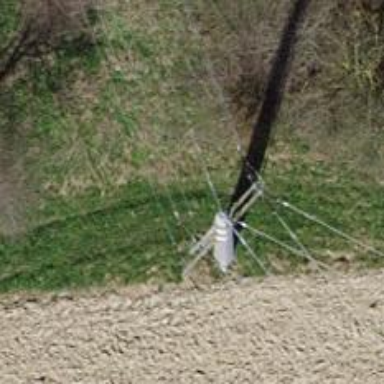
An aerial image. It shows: Power line in the image.